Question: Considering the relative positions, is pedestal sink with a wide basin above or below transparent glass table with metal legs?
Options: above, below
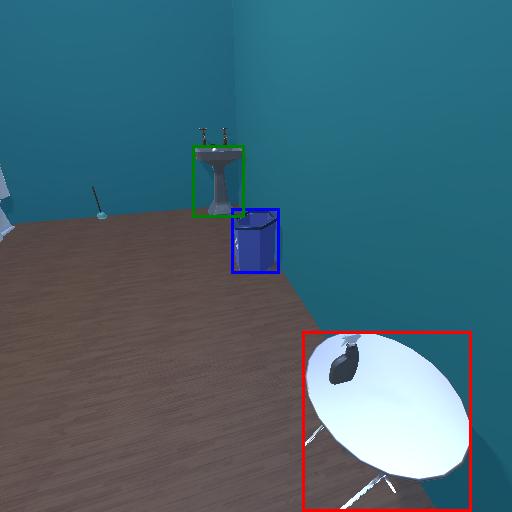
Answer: above